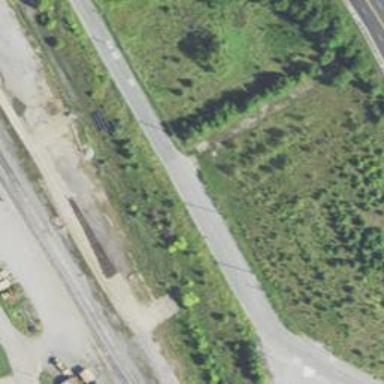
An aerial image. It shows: Abandoned railway.